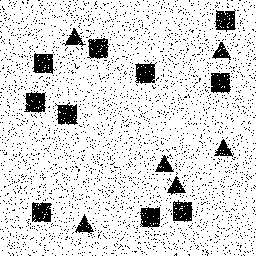
Squares: 10
Triangles: 6
Stars: 0
Total shapes: 16